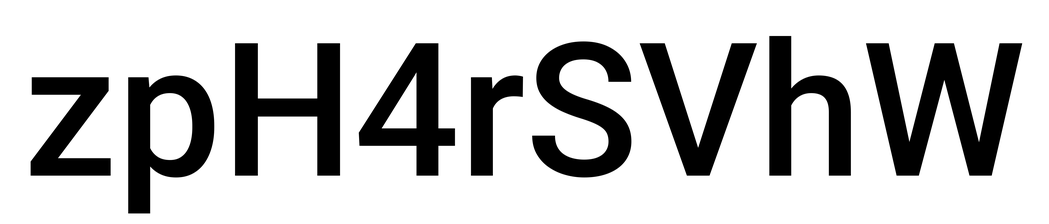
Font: Roboto_Medium